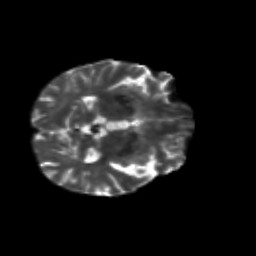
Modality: T2w
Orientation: axial
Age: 64
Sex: male
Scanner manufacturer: siemens
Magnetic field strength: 3 T
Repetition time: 4.71 s
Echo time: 0.0906 s